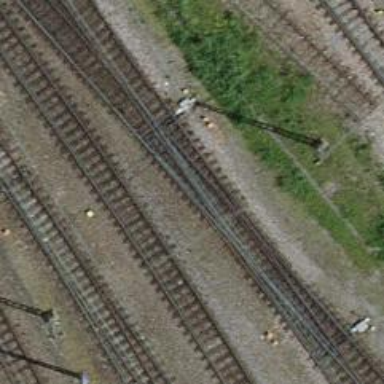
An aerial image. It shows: Railway track with electrified contact lines. This is siding track.